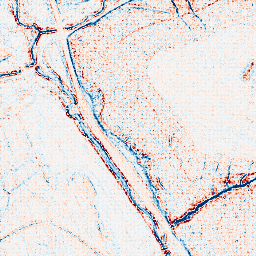
Category: edge_preserving
Decomposition family: anisotropic_diffusion
Decomposition parameters: iterations: 10
kappa: 30
gamma: 0.05
Upsampling method: sinc_hamming
Upsampling parameters: scale: 4
kernel_size: 4
Upsampling scale: 4